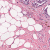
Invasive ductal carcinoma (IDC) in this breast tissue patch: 1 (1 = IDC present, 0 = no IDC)